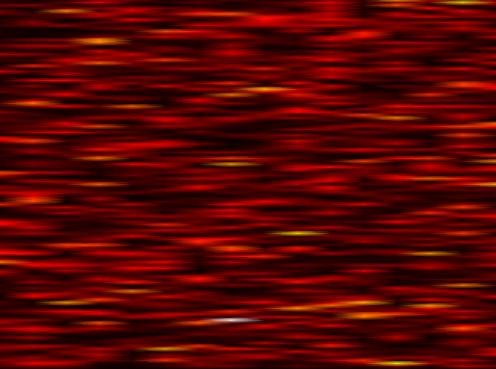
Label: OFDM